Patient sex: M
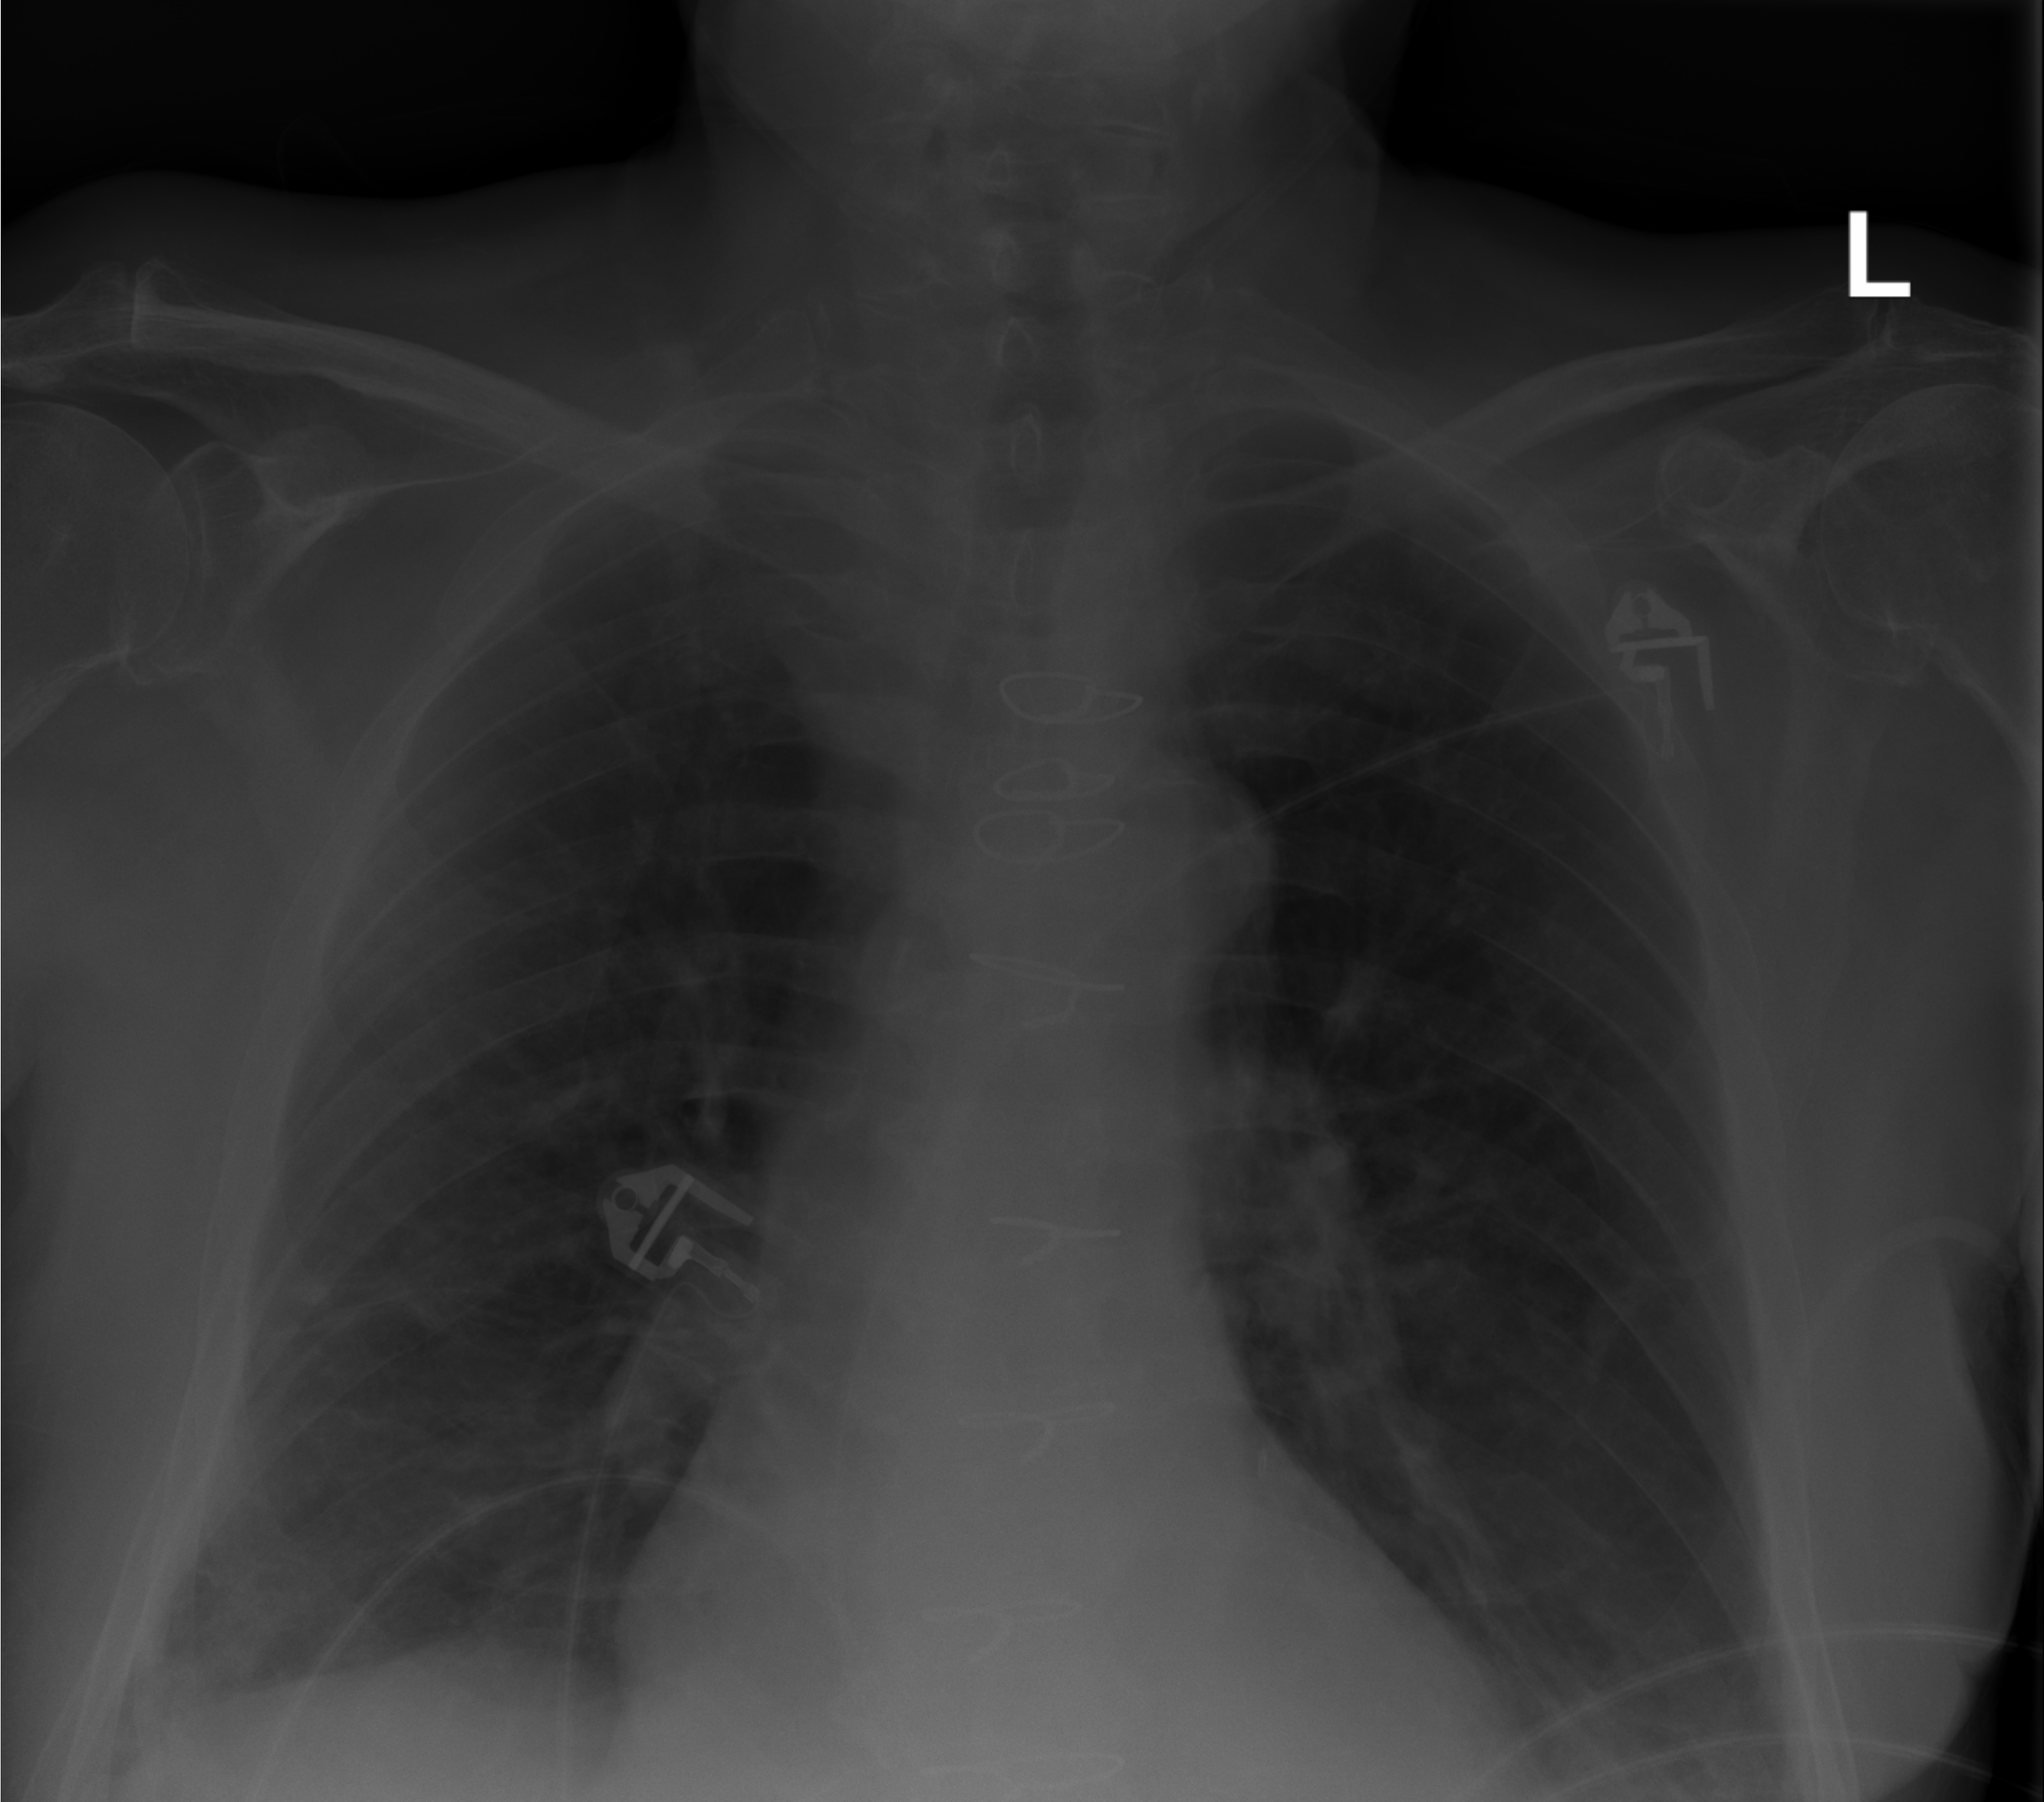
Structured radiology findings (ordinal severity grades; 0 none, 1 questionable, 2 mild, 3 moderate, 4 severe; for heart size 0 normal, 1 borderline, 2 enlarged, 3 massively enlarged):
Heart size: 0
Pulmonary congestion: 0
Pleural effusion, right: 2
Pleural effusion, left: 2
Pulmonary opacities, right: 0
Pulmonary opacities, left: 0
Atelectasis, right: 2
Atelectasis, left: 2